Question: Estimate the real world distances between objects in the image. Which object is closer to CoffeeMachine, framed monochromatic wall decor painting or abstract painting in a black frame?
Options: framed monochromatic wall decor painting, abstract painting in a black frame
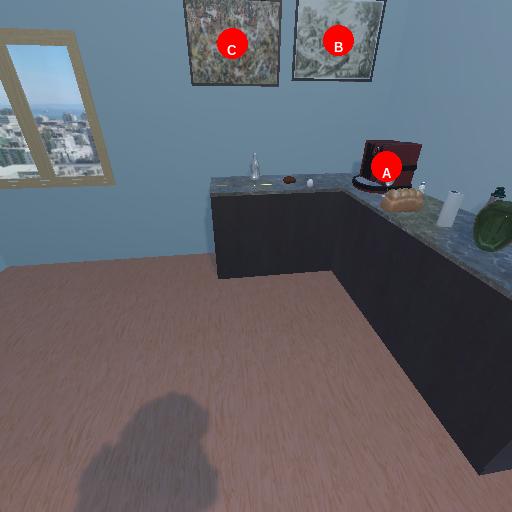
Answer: framed monochromatic wall decor painting